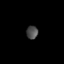
Tissue: skin
Cell type: Myeloid cells
Senescence score: 0.7651
Nuclear area (px): 151
Mean DAPI intensity: 74.377